Question: Can somebody explain this weird behavior of javascript on comparing the existence of an object in an array

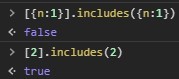
Answer: Equality checks work different for objects than for strings or numbers:
'''
console.log('hello' === 'hello');
console.log(2 === 2);
console.log({x:2} === {x:2});
'''